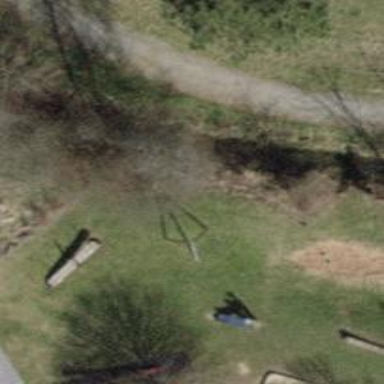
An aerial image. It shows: Playground featuring zipwire.